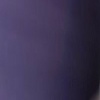
Label: space